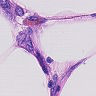
Metastatic tissue present: yes